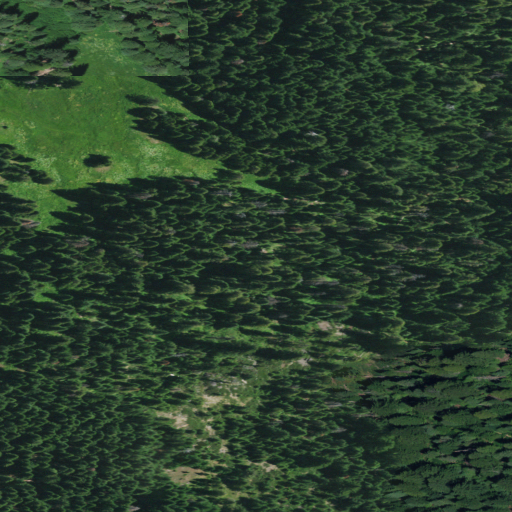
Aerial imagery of plain(s) in California named Fir Glade containing evergreen forest and shrub